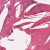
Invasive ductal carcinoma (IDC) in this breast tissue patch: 0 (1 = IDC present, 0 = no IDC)